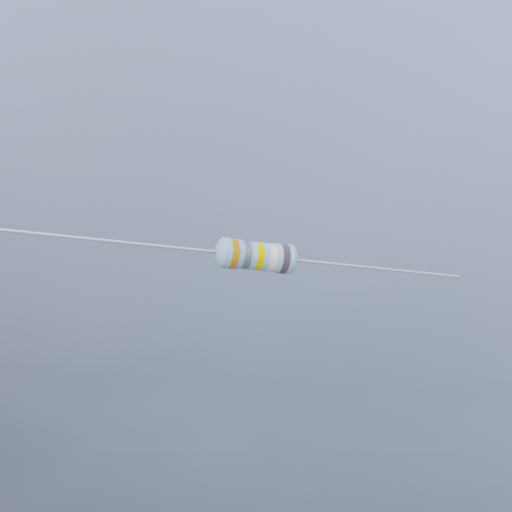
Resistor colour bands (in order): gold, silver, yellow, white, gray